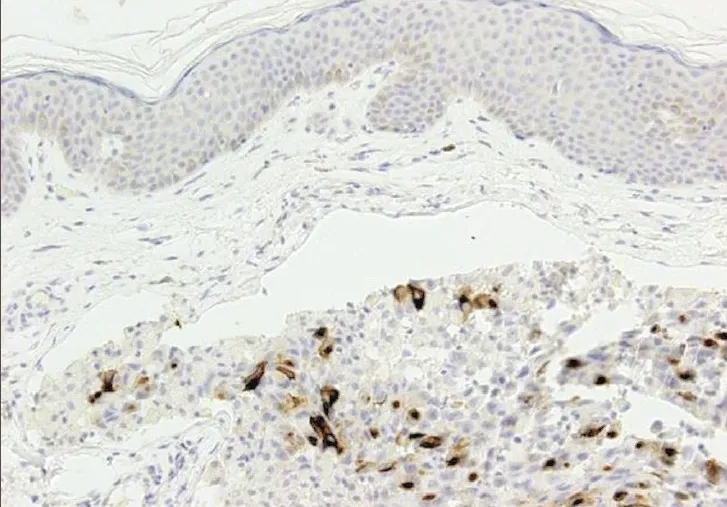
Tumor cells show strong membrane staining (CA 19-9 stain H&E x100).
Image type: pathology (h&e)